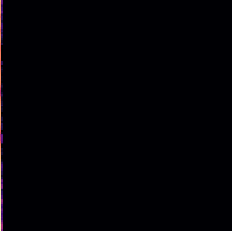
Sound class: Helicopter